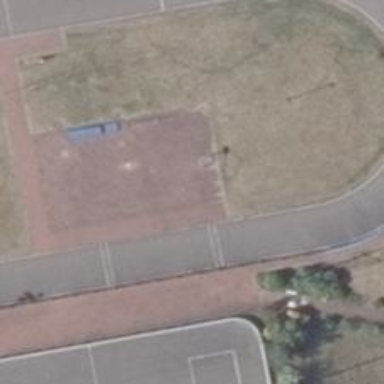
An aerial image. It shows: Basketball court with asphalt surface.